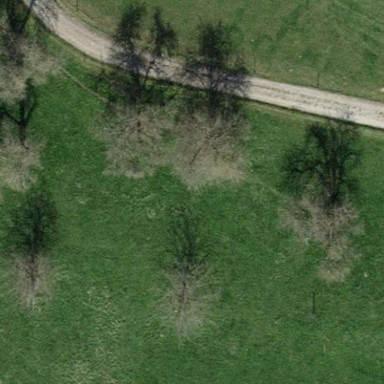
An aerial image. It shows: Orchard.